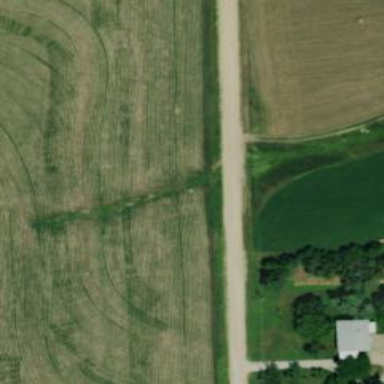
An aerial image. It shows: Unclassified road.